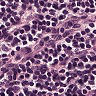
Metastatic tissue present: no